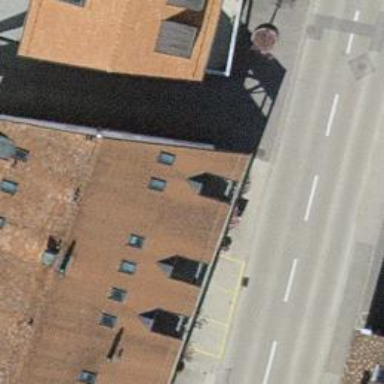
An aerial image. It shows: Cafe.